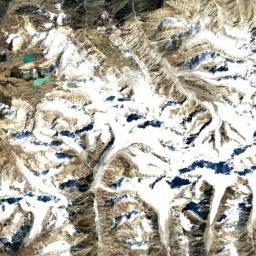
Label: snowberg